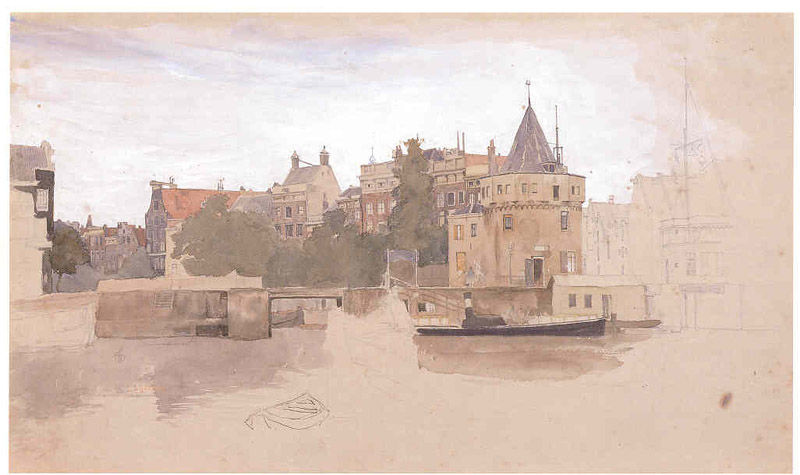
Titel: Partie aus Amsterdam
Künstler: Gustav Schönleber
Standort: Karlsruhe
Institution: Staatliche Kunsthalle Karlsruhe
Schlagwörter: blue, church, red, steps, white, window, black, gray, green, painting, windows, yellow, picture, pink, brown, cloud, clouds, man, sky, tree, boat, building, lake, landscape, ship, water, waves, houses, roof, roofs, street, sun, tower, trees, village, river, castle, sketch, cross, boats, mast, sail, sailors, door, bridge, bright, fence, town, italy, city, leaves, doors, draft, buildings, italian, venice, watercolor, art, boot, harbor, lines, shapes, pale, ships, steam, travel, wash, rust, fishing, rowboat, spire, steeple, port, row, tan, doorway, hazy, turret, faded, europe, finial, triangle, unfinished, lock, incomplete, aqua, ripples, watery, boar, dock, morning, canal, pier, barge, pinnacle, marina, landskape, waterpainting, shiü, wiver, lier, steple, itsly, town on water, row botat, erasure, venece, bpat, town houses, saiors, euorpe, reflectin, abrge, tugboat, budilings